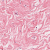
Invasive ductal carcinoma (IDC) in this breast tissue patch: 0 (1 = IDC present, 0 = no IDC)